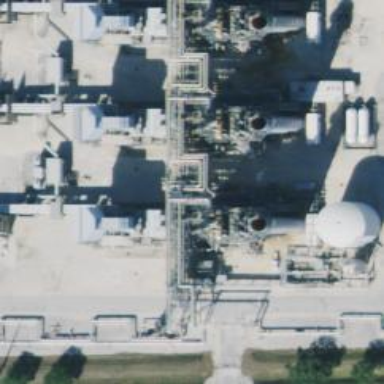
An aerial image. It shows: Gas turbine generator powered by gas.